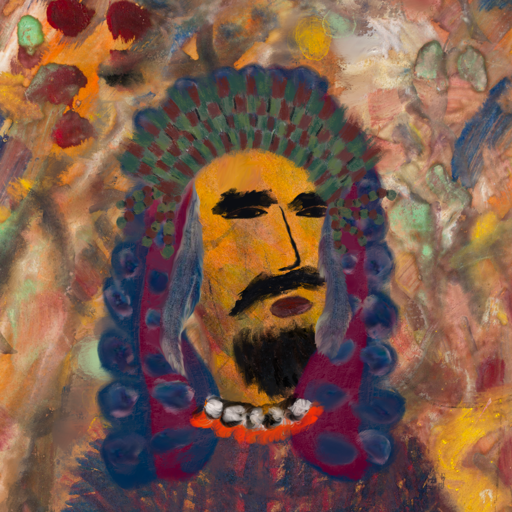
Background: Mother_And_Son_Mother, Head And Neck Side: Gypsy_Mother, Face Side: Mosgoul, Bust: In_The_Sun, Hair Side: Hill_Girl, Head Accessory: After_Raid_Crown, Second Necklace: Blank, Necklace: An_Impression, Baby: Blank